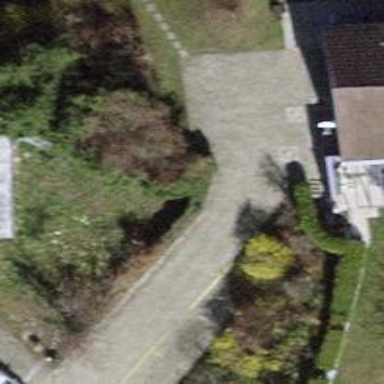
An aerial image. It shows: Residential road surfaced with paving stones.